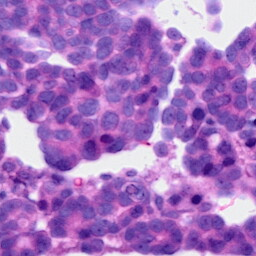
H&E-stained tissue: Ovarian